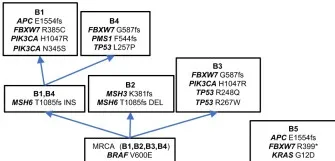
Genomic and transcriptomic analyses for patient B. D; Mutational signature analysis.
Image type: chart (chart)